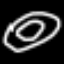
Label: donut